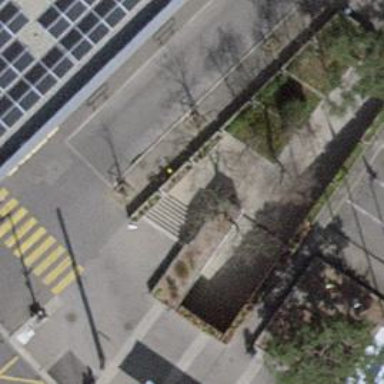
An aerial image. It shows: Steps with asphalt surface.